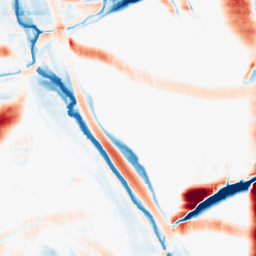
Category: morphological
Decomposition family: morphological_rect
Decomposition parameters: operation: average
width: 50
height: 20
Upsampling method: bilinear
Upsampling parameters: scale: 2
Upsampling scale: 2